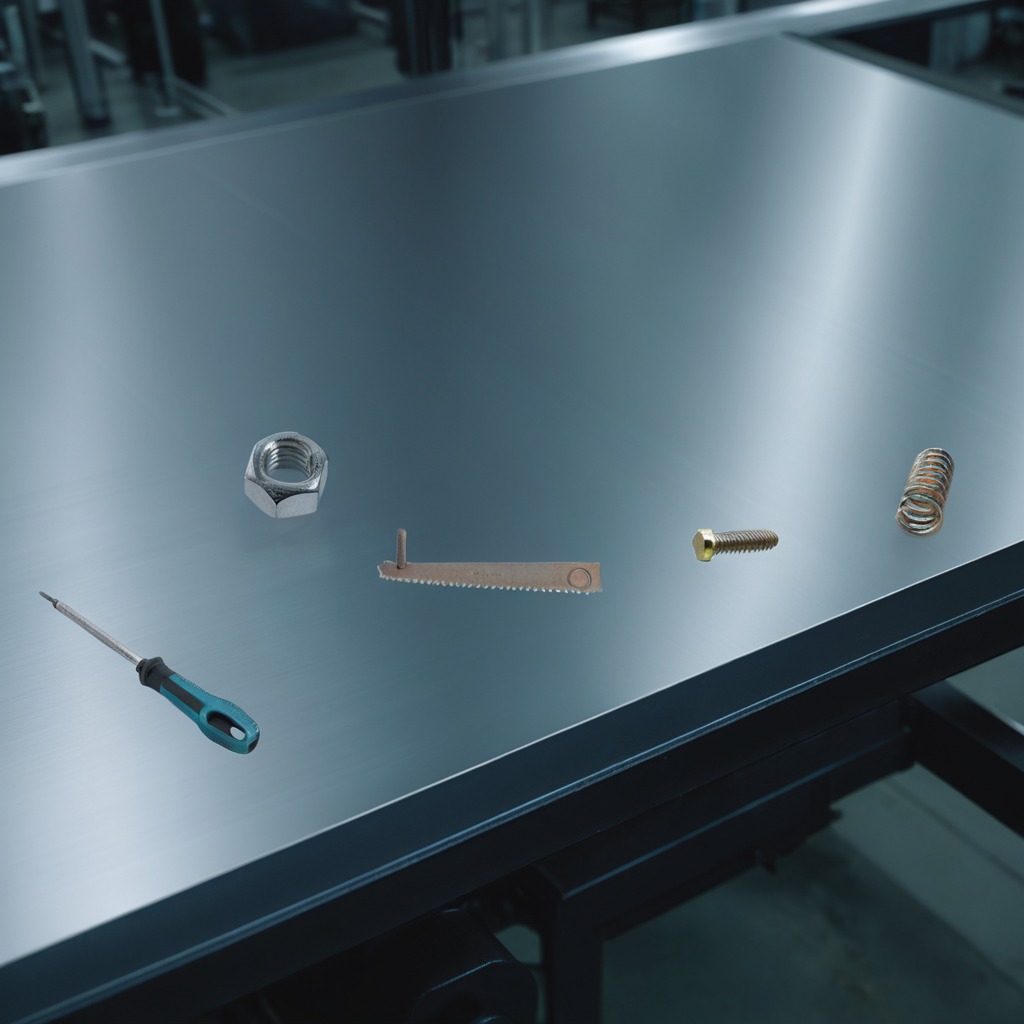
A metal screw, a coiled metal spring, a hand saw, a screwdriver, and a metal nut are lying on the metal table in a machine shop under fluorescent lights.